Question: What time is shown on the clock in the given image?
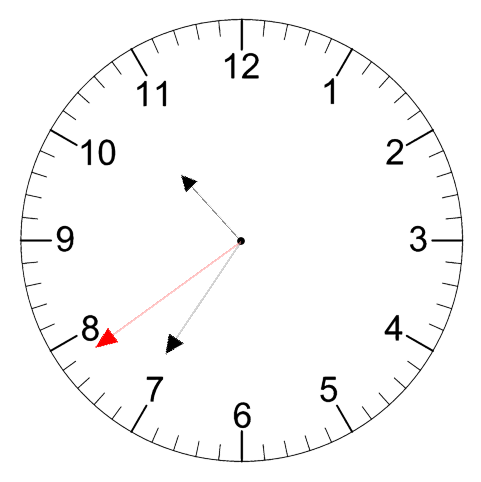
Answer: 10:35:39